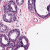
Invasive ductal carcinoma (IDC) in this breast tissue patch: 0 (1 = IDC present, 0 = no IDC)